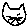
Label: cat